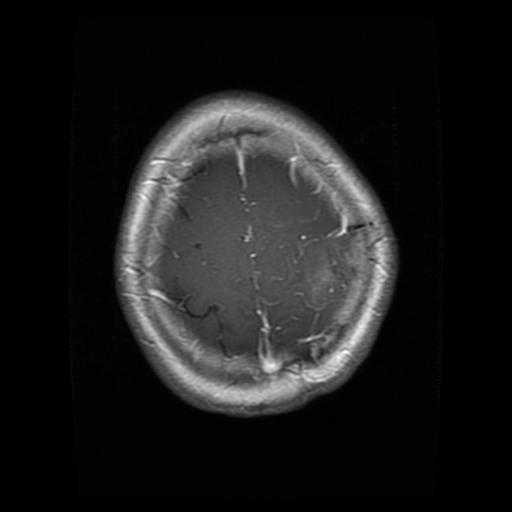
Label: glioma